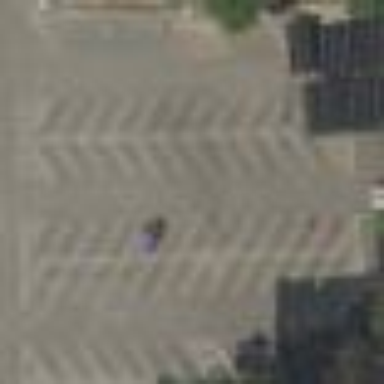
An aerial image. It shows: Parking area with surface.